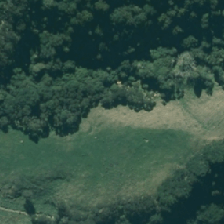
Land cover: indigenous_forest